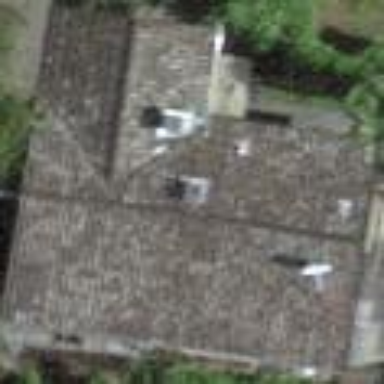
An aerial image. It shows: Building with gabled roof made of black roof tiles.